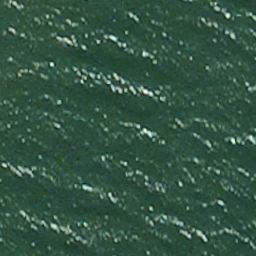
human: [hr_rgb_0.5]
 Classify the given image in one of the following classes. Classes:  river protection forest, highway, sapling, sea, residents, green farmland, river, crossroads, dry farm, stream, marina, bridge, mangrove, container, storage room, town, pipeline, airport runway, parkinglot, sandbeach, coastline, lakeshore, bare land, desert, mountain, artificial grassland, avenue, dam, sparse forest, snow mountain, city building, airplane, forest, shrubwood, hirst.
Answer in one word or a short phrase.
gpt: sea